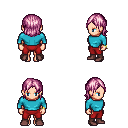
a pixel art fantasy rpg character, female body template, human, light skin, teal long-sleeve shirt, red pants, pink long bangs hairstyle, bracelets, maroon shoes, four views (front, back, left, right), 2x2 character sprite sheet, small pixel art, hard edges, no anti-aliasing